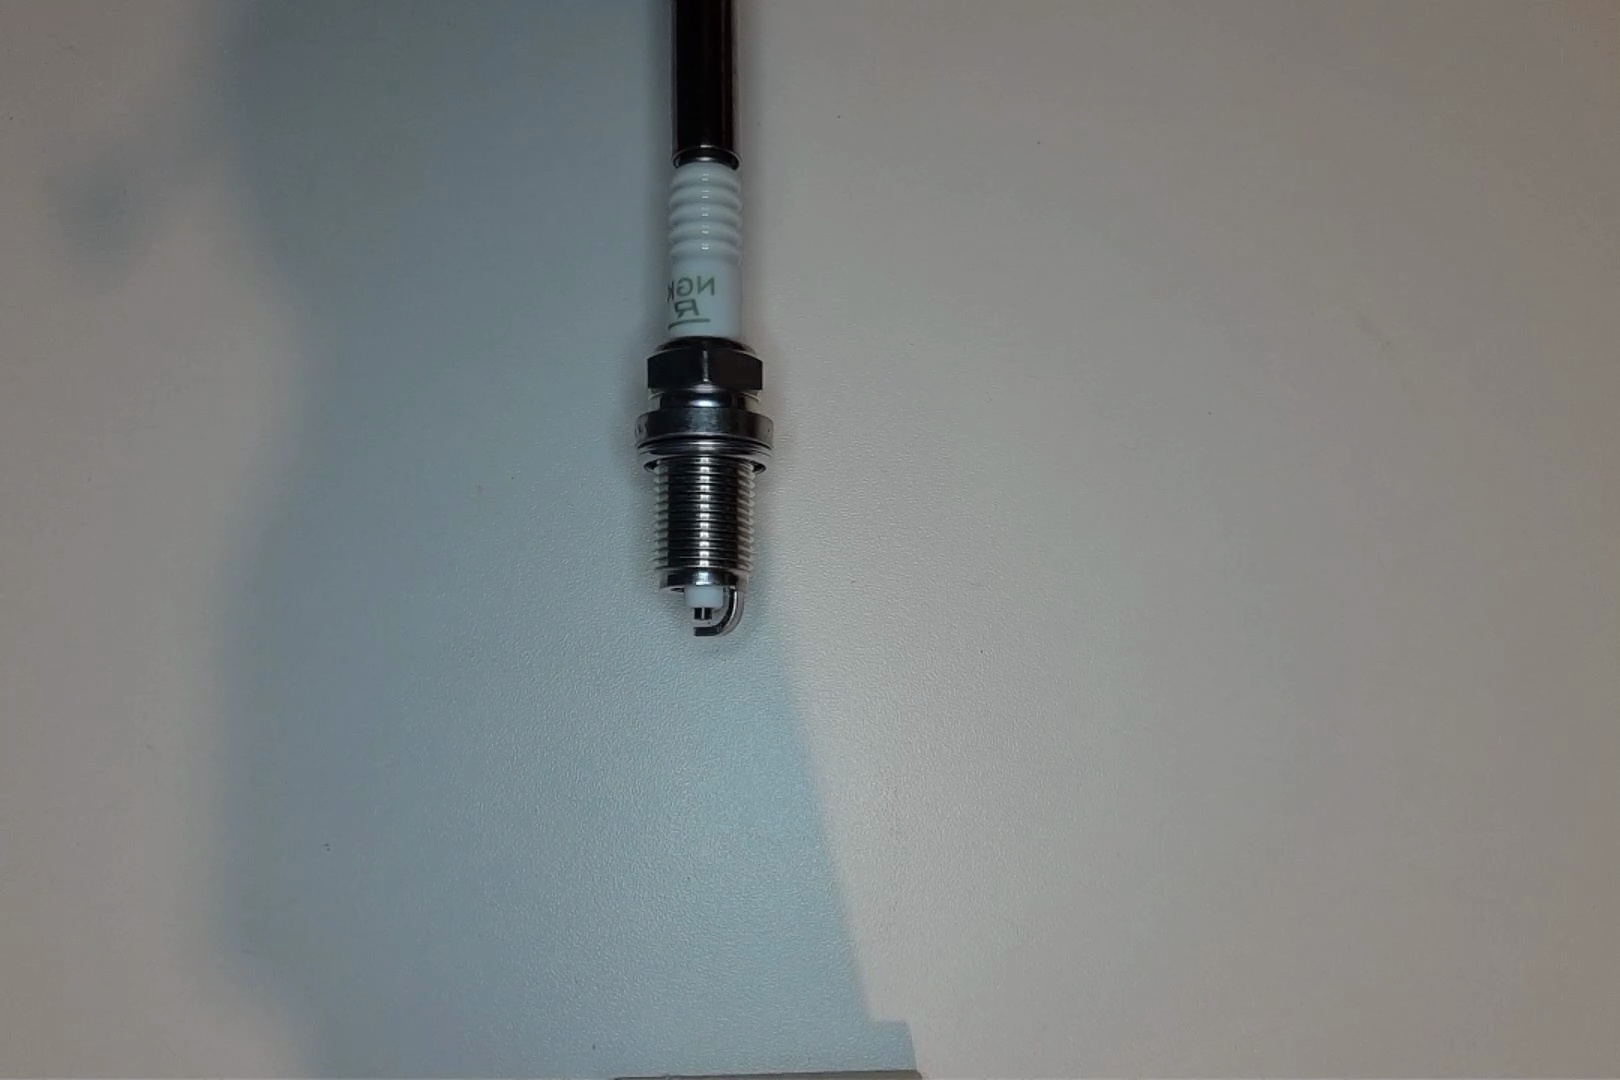
Label: normal